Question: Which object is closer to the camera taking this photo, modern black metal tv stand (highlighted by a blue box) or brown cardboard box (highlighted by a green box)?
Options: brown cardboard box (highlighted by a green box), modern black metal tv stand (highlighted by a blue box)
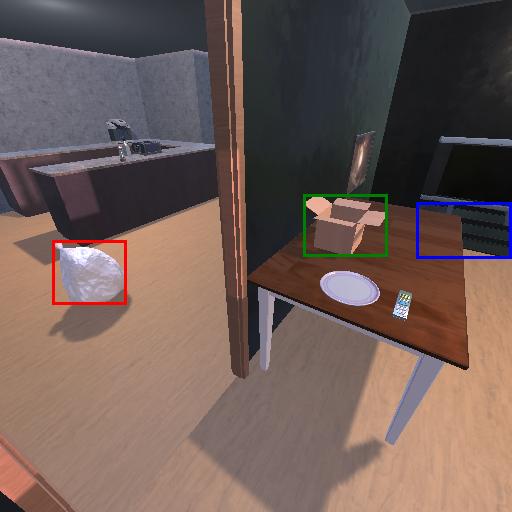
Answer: brown cardboard box (highlighted by a green box)